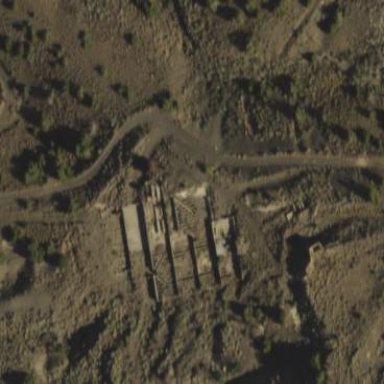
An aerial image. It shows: Ruins of building.